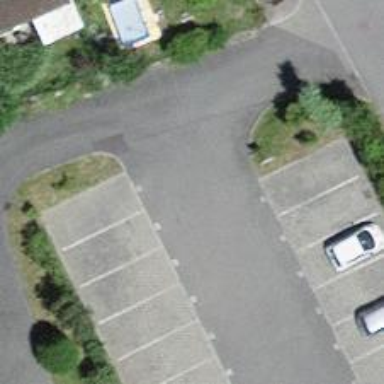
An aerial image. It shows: Parking aisle designated as service road.